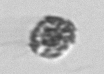
Label: coccolithophorid